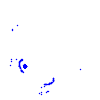
Particle: electron